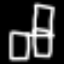
Label: chair